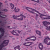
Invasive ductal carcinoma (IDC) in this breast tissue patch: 1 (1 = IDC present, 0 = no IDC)